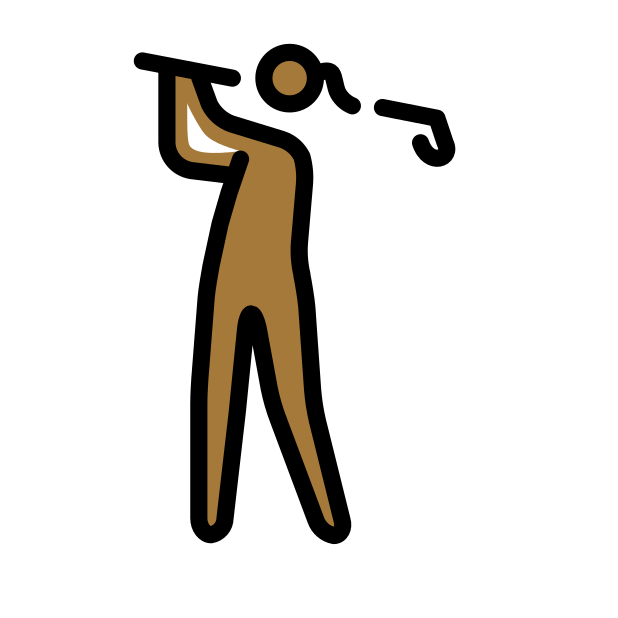
woman golfing: medium-dark skin tone